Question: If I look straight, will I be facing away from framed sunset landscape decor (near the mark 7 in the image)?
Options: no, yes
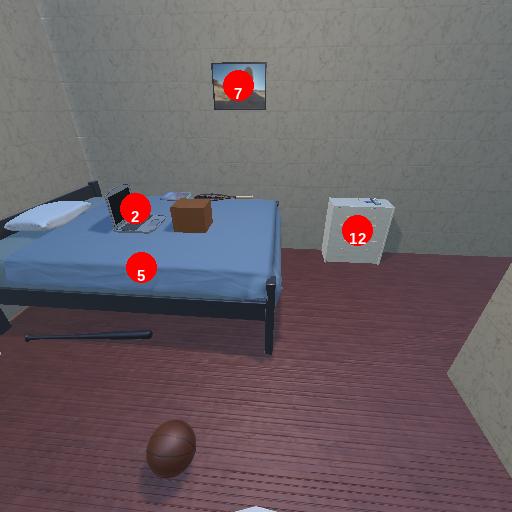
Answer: no